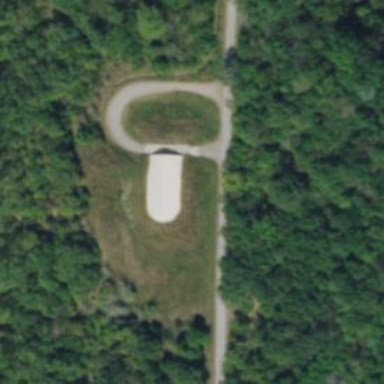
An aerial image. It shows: Military bunker.